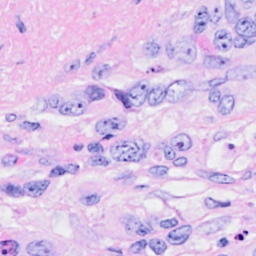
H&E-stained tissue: Breast